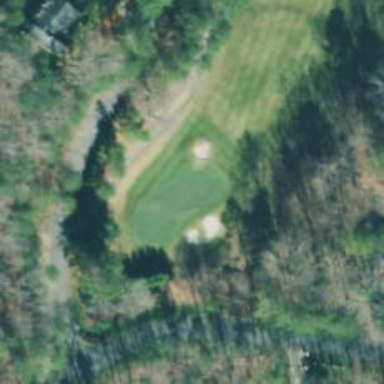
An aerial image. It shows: View of golf hole.